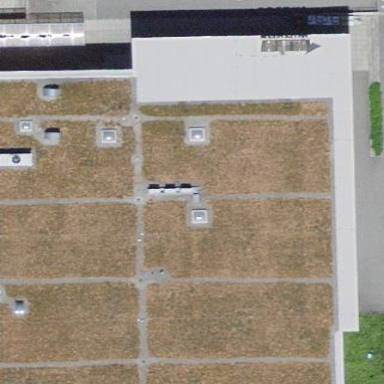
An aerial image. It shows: Retail building with flat roof.